Question: I have an app which has navigation type fixed tabs + swipe. And I have created two tabs using two fragments, fragment 1 and fragment 2. It's working fine. Now again I need to create 3 tabs for the fragment 1. How can this be acheived??
This is my MainActivity:
'''
public class MainActivity extends FragmentActivity implements ActionBar.TabListener {
private ViewPager viewPager;
private TabsPagerAdapter mAdapter;
private ActionBar actionBar;// Tab titles
private String[] tabs = { "Flights","My Bookings" };
@Override
protected void onCreate(Bundle savedInstanceState) {
super.onCreate(savedInstanceState);
setContentView(R.layout.activity_main);
// Initilization
viewPager = (ViewPager) findViewById(R.id.pager);
actionBar = getActionBar();
mAdapter = new TabsPagerAdapter(getSupportFragmentManager());
viewPager.setAdapter(mAdapter);
actionBar.setHomeButtonEnabled(false);
actionBar.setNavigationMode(ActionBar.NAVIGATION_MODE_TABS);
// Adding Tabs
for (String tab_name : tabs) {
actionBar.addTab(actionBar.newTab().setText(tab_name)
.setTabListener(this));
}
/**
* on swiping the viewpager make respective tab selected
* */
viewPager.setOnPageChangeListener(new ViewPager.OnPageChangeListener() {
@Override
public void onPageSelected(int position) {
// on changing the page
// make respected tab selected
actionBar.setSelectedNavigationItem(position);
}
@Override
public void onPageScrolled(int arg0, float arg1, int arg2) {
}
@Override
public void onPageScrollStateChanged(int arg0) {
}
});
}
@Override
public void onTabReselected(Tab tab, FragmentTransaction ft) {
}
@Override
public void onTabSelected(Tab tab, FragmentTransaction ft) {
// on tab selected
// show respected fragment view
viewPager.setCurrentItem(tab.getPosition());
}
@Override
public void onTabUnselected(Tab tab, FragmentTransaction ft) {
}
}
'''
This is my TabsPagerAdapter class:
'''
public class TabsPagerAdapter extends FragmentPagerAdapter {
public TabsPagerAdapter(FragmentManager fm) {
super(fm);
// TODO Auto-generated constructor stub
}
@Override
public Fragment getItem(int index) {
// TODO Auto-generated method stub
switch (index) {
case 0:
return new Flight();
case 1:
return new Hotel();
}
return null;
}
@Override
public int getCount() {
// TODO Auto-generated method stub
return 2;
}
}
'''
This is my mainactivity.xml file
'''
<android.support.v4.view.ViewPager xmlns:android="http://schemas.android.com/apk/res/android"
android:id="@+id/pager"
android:layout_width="match_parent"
android:layout_height="match_parent">
</android.support.v4.view.ViewPager>
'''
Then there are two fragment activities Flight and Hotel in my app. Now Again I need to add tabs to the fragment activity flight. How can this be acheived?? Can someone please help me out...
: This is an image from net. This is what I exactly want..

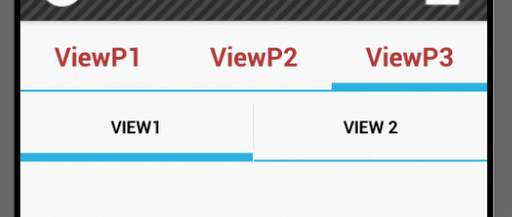
Answer: your layout of flight fragment must be changed to it:
'''
<?xml version="1.0" encoding="utf-8"?>
<LinearLayout
xmlns:android="http://schemas.android.com/apk/res/android"
android:layout_width="match_parent"
android:layout_height="match_parent"
android:orientation="vertical"
android:descendantFocusability="blocksDescendants"
>
<TabHost
android:id="@+id/TabHost01"
android:layout_width="match_parent"
android:layout_height="match_parent" >
<LinearLayout
android:layout_width="match_parent"
android:layout_height="match_parent"
android:orientation="vertical" >
<TabWidget
android:id="@android:id/tabs"
android:layout_width="match_parent"
android:layout_height="wrap_content"
android:layout_weight="0" />
<FrameLayout
android:id="@android:id/tabcontent"
android:layout_width="match_parent"
android:layout_height="match_parent"
>
<anylayout
android:id="@+id/tab_1"
android:layout_width="match_parent"
android:layout_height="match_parent"
>
</anylayout>
<anylayout
android:id="@+id/tab_2"
android:layout_width="match_parent"
android:layout_height="match_parent"
android:dividerHeight="3dp" >
<anylayout
android:id="@+id/tab_3"
android:layout_width="match_parent"
android:layout_height="match_parent">
</anylayout>
</FrameLayout>
</LinearLayout>
</TabHost>
</LinearLayout>
'''
and in onCreatView :
'''
mTabHost = (TabHost) v.findViewById(R.id.TabHost01);
mTabHost.setup();
mTabHost.addTab(mTabHost.newTabSpec("tab_1")
.setIndicator("View1_Child1")
.setContent(R.id.tab_1));
mTabHost.addTab(mTabHost.newTabSpec("tab_2")
.setIndicator("View2_Child2")
.setContent(R.id.tab_2));
'''